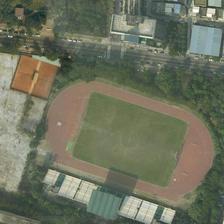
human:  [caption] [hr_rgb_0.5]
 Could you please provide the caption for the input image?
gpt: a large playground surrounded by many green trees is next to a road .

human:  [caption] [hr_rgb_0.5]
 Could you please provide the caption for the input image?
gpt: a playground surrounded by green plants is next to a road .

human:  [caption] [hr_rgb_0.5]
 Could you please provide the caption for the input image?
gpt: lush plants rim this huge, standard football field which has a small auditorium .

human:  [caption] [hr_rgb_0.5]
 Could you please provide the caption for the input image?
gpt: many green trees are around a playground .

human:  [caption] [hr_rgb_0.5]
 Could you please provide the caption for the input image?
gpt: a playground surrounded by green plants is next to a road .